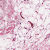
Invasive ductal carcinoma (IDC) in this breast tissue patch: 0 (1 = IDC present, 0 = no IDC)